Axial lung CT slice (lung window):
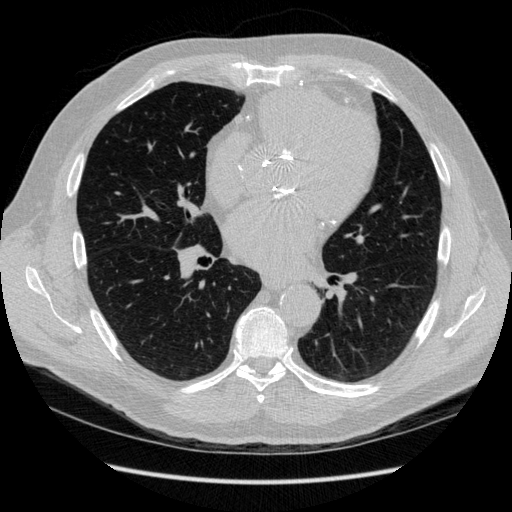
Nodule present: no